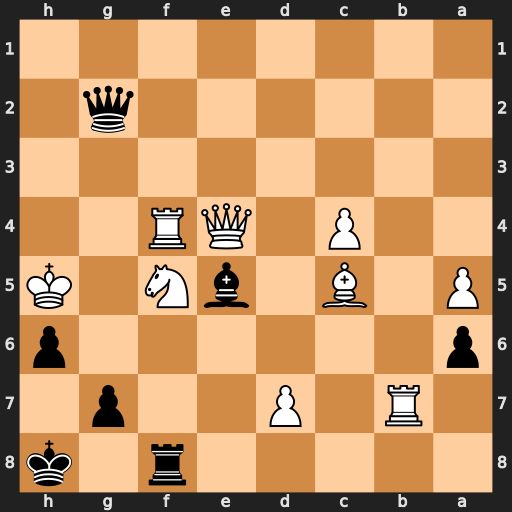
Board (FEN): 5r1k/1R1P2p1/p6p/P1B1bN1K/2P1QR2/8/6q1/8
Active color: b
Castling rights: -
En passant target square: -
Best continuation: Qg5#